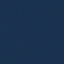
Label: SeaLake